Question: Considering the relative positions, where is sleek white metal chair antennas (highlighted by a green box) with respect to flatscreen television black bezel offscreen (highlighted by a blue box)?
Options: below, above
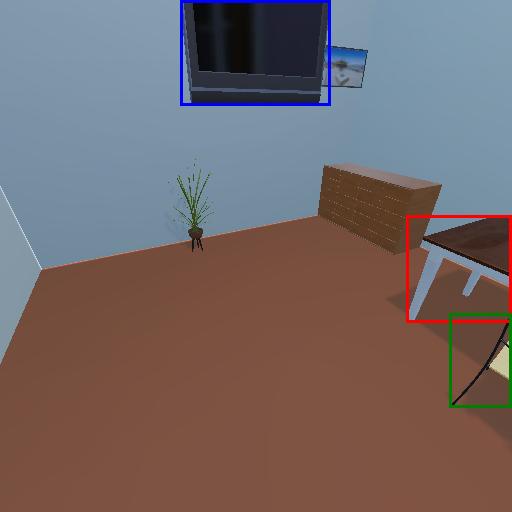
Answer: below